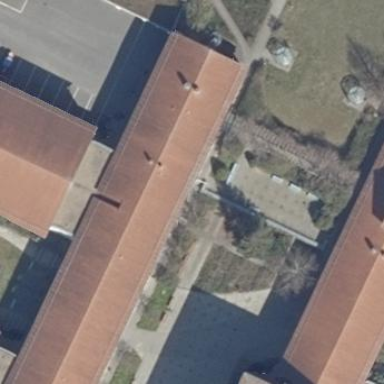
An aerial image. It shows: Part of building.